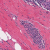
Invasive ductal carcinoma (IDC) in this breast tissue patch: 0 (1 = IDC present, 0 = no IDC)